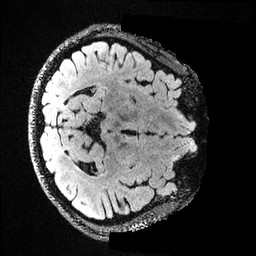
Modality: FLAIR
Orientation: axial
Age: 36
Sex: male
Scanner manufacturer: ge
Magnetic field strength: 3 T
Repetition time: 4.802 s
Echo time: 0.117 s